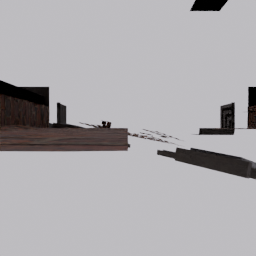
Label: architecture